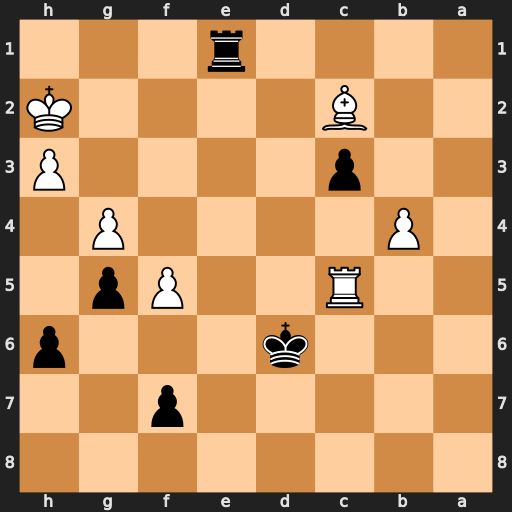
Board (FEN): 8/5p2/3k3p/2R2Pp1/1P4P1/2p4P/2B4K/4r3
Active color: b
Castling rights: -
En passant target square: -
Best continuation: Re2+ Kg1 Rxc2